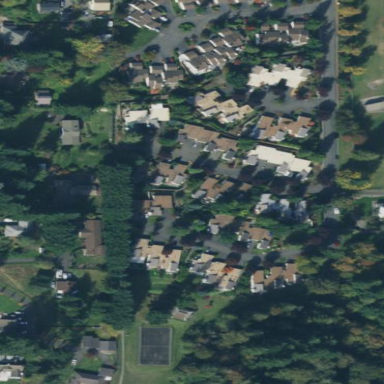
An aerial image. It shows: Residential neighbourhood.